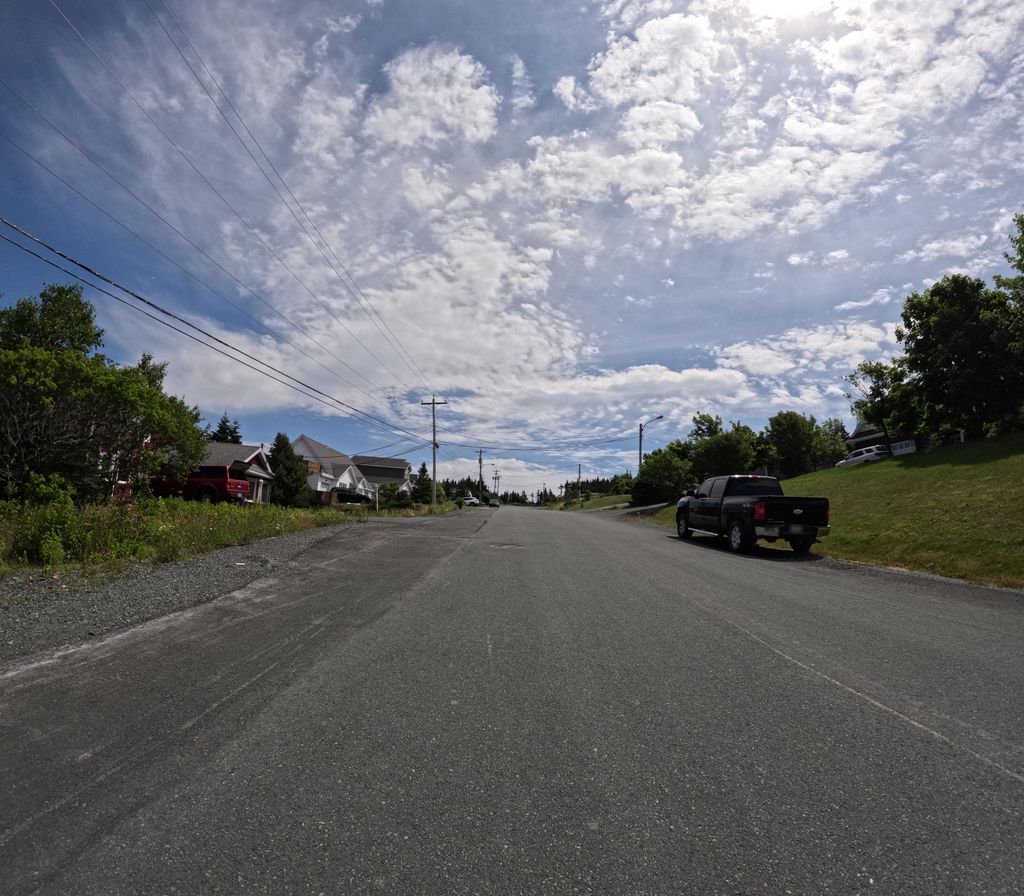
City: st_johns